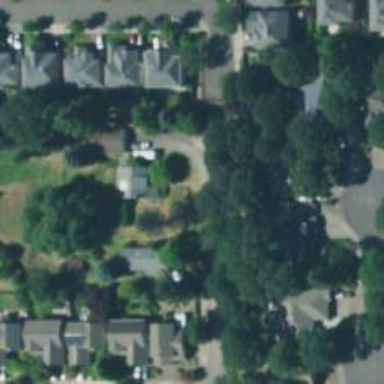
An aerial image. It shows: Driveway.